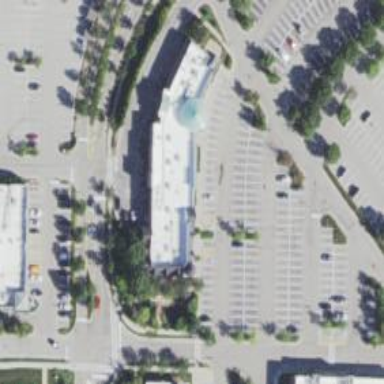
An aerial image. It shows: Fitness centre on leisure land.